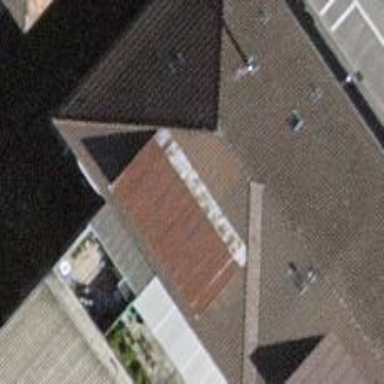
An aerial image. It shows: View of roof edge.